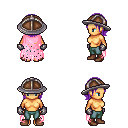
a pixel art fantasy rpg character, female body template, human, tanned skin, pink tattered cape, teal pants, purple long bangs hairstyle, chain helm, metal gloves, brown shoes, four views (front, back, left, right), 2x2 character sprite sheet, small pixel art, hard edges, no anti-aliasing